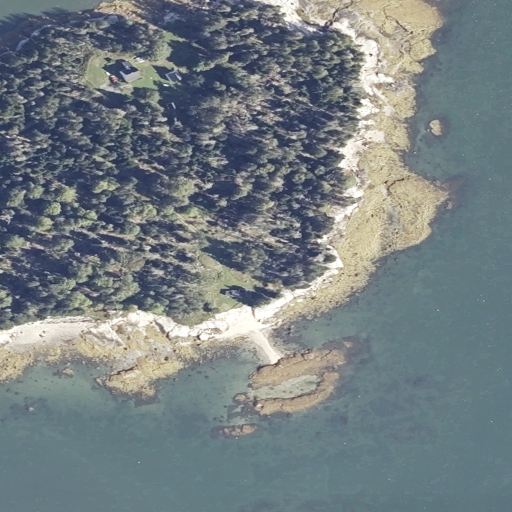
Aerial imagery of cape in Maine named Coles Point containing open water, herbaceous wetlands, evergreen forest, barren land, open development, mixed forest, woody wetlands, and medium intensity development